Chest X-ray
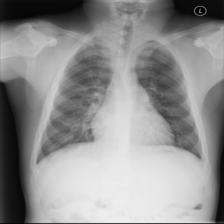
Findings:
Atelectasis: negative
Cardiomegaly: negative
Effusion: negative
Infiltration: negative
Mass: negative
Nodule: negative
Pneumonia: negative
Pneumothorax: negative
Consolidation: negative
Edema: negative
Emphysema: negative
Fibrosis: negative
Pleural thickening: negative
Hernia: negative